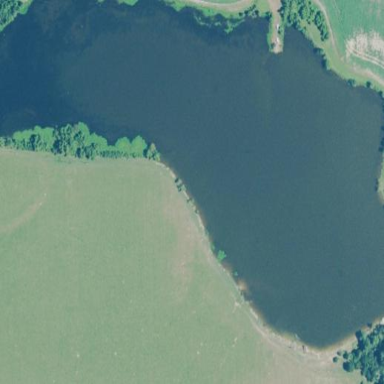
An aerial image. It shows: Reservoir of water.